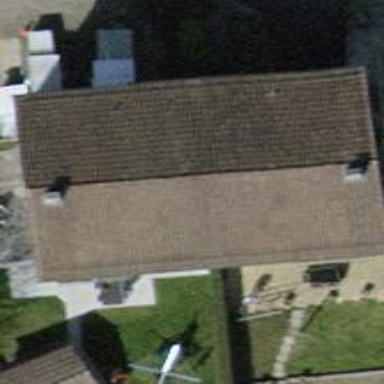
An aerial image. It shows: Semidetached house.